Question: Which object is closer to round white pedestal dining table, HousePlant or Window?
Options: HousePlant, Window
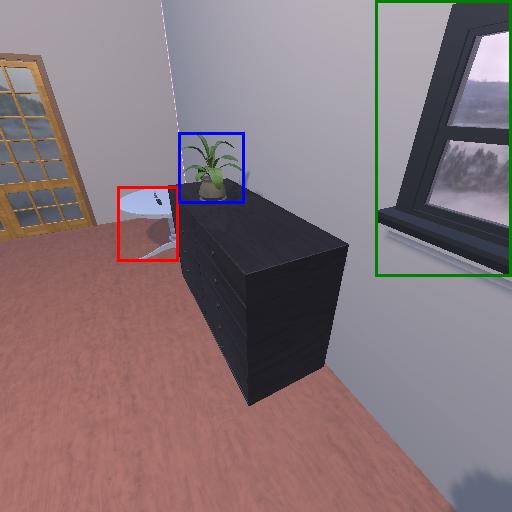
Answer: HousePlant